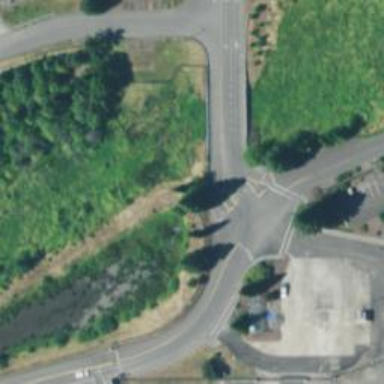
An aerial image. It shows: Unclassified road with sidewalk on the left.